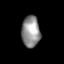
Tissue: skin
Cell type: T cells
Senescence score: 0.6931
Nuclear area (px): 569
Mean DAPI intensity: 143.67